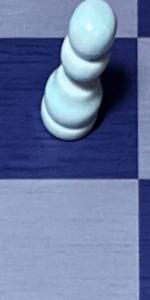
Label: Empty